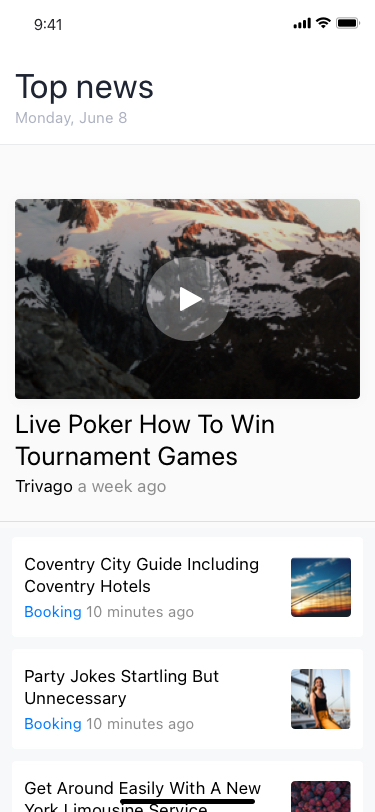
Text in this UI design:
Monday, June 8
Top news
Trivago a week ago
Live Poker How To Win Tournament Games
Booking 10 minutes ago
Coventry City Guide Including Coventry Hotels
Booking 10 minutes ago
Party Jokes Startling But Unnecessary
Get Around Easily With A New York Limousine Service
Business
Sports
Technology
Travel